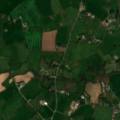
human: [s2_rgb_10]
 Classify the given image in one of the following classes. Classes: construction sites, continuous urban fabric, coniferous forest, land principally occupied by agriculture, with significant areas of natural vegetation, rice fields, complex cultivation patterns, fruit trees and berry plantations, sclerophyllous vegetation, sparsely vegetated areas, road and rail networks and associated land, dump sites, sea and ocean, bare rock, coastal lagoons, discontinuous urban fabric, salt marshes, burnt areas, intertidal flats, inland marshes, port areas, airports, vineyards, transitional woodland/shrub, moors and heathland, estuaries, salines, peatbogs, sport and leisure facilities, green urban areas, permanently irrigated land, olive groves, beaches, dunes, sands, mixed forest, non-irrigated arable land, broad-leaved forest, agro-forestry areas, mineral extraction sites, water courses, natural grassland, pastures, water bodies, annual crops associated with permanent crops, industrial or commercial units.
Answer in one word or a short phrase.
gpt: pastures